Field crop: maize
Growth stage: 2
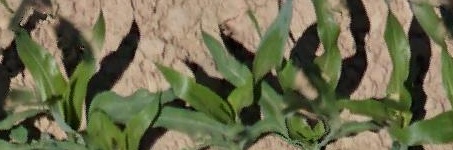
Species: maize